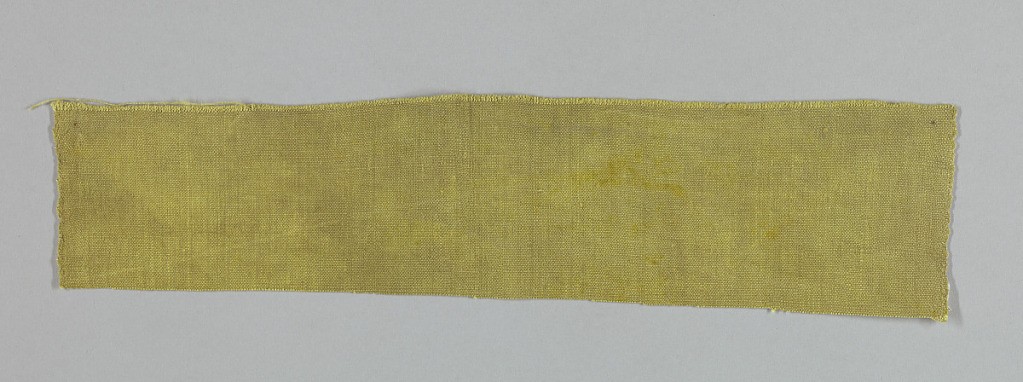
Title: Textile swatch
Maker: Deerfield Society of Blue and White Needlework, Deerfield, Massachusetts, USA, 1896–1926
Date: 1910–20
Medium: linen Technique: plain weave
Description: Small piece of woven linen in dark yellow.